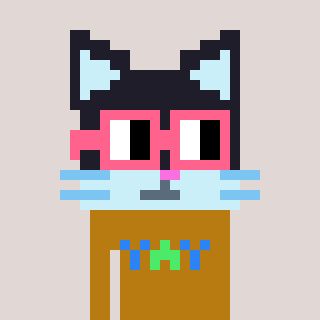
a pixel art character with square pink glasses, a cat-shaped head and a gold-colored body on a warm background